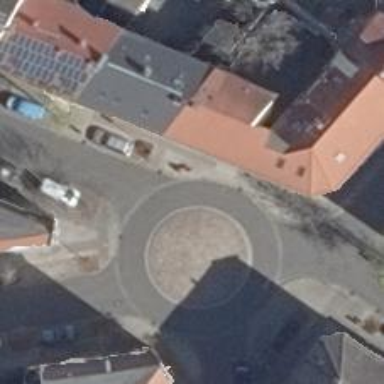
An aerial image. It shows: Residential road with asphalt surface leading to roundabout.